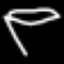
Label: diamond